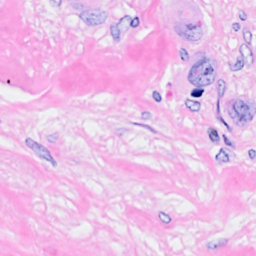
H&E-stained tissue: Breast